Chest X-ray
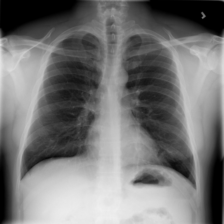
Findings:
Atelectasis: positive
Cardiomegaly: negative
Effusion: negative
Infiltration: negative
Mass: negative
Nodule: negative
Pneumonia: negative
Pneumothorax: negative
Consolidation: negative
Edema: negative
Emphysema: negative
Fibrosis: negative
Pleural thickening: negative
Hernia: negative